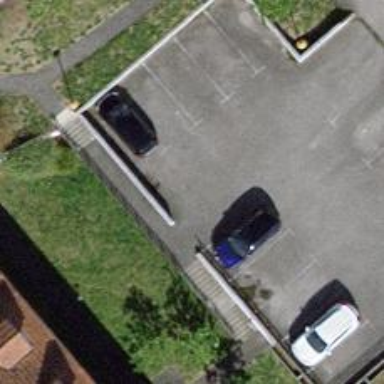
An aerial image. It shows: Parking aisle designated as service road.